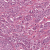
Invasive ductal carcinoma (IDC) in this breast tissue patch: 1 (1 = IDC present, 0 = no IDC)